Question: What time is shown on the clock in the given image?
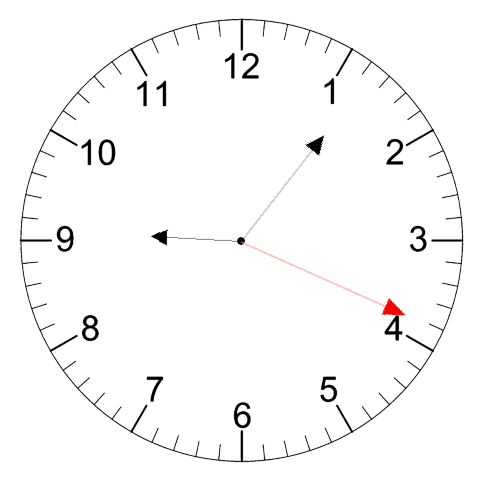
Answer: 09:06:19